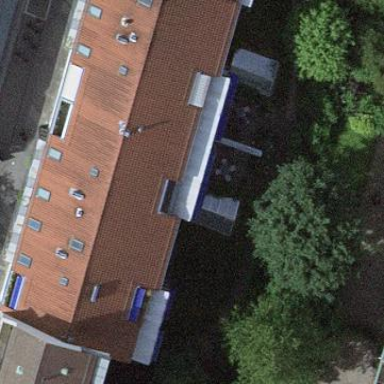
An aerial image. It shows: Gabled roofed apartment building with maroon-colored roof.